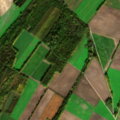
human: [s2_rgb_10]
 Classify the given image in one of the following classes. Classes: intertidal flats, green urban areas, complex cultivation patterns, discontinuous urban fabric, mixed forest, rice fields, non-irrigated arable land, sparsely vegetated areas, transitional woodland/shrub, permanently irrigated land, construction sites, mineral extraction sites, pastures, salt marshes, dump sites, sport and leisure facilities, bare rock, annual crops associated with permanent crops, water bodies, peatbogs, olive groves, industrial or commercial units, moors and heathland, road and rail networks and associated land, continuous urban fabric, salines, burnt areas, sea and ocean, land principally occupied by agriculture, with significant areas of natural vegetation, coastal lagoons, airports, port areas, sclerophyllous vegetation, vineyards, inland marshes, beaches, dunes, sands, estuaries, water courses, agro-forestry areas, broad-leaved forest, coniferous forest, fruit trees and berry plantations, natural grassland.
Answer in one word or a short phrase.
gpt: non-irrigated arable land, broad-leaved forest